Current action and preconditions to check: trajectory_clear

Your task: For each precondition in the list above, predict whether it will hold at this action.

Consider the current scene as observed from the mobile robot's camera, and analyze the predicted future states of all dynamic agents (e.g., people, animals, vehicles, or any moving entities) within the NEXT SECOND.

IMPORTANT: Only answer "very likely" if you are absolutely certain—based on strong, clear evidence—that a dynamic agent will violate the precondition in the predicted future state. Do NOT answer "very likely" for unlikely, ambiguous, or low-probability risks.

Ask yourself for each precondition: Is there a high probability, with clear and convincing evidence, that the predicted future states of any dynamic agent will interfere with the predicted future state of the currently executing action within the NEXT SECOND, causing that precondition to fail?

Assess the risk level based on these predictions. Use "likely" or "very likely" if motions create a clear risk of interference.

Use "neutral" or "improbable" if agents are nearby but their predicted paths are clearly diverging or non-conflicting.

Failure Risk Categories: "very improbable", "improbable", "neutral", "likely", "very likely"

Answer Format: Output ONLY the probability_of_failure value from these categories: "very improbable", "improbable", "neutral", "likely", "very likely"

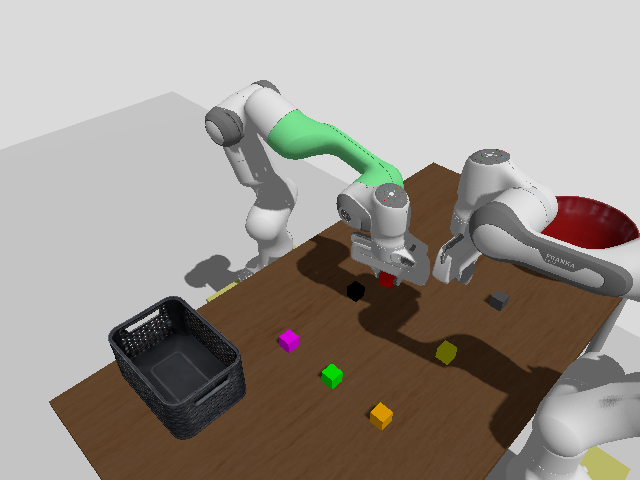

Answer: neutral